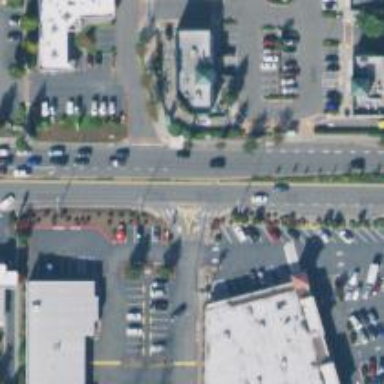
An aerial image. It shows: Marked footway crossing with line markings.